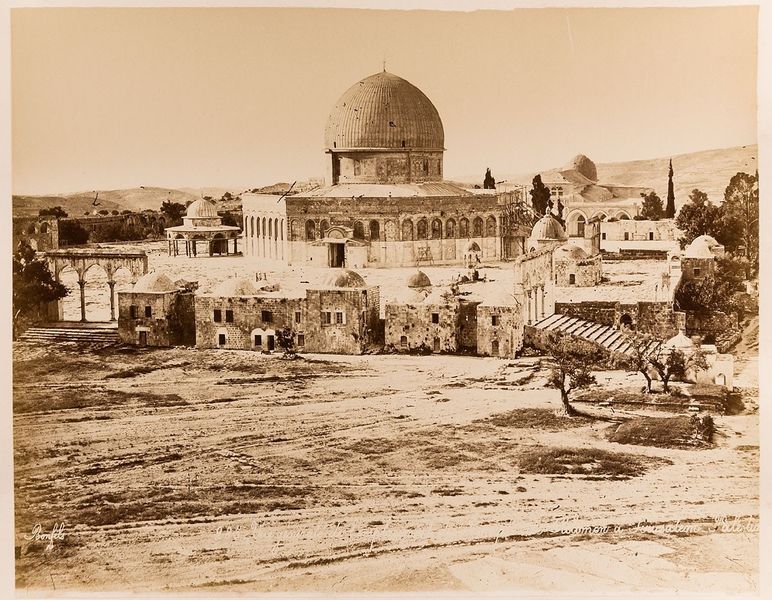
Titel: 285 - Vue generale de l&#x92;'emplacement du Temple de Salomon à Jérusalem - Palestine
Künstler: Félix Bonfils
Standort: Hamburg
Institution: Museum für Kunst und Gewerbe Hamburg
Schlagwörter: kuppel, foto, fotografie, photographie, photo, karton, tempel, tempelberg, synagoge, albumin, felsendom, lichtbild, reisefotografie, historische, schwarzweißpositivverfahren, silbersalzverfahren, schwarzweißfotografie, gebäude, örtlichkeit, straße, stätte, reisephotographie, albuminpapier, heiligtümer, pilgerstätte, stiftshütte